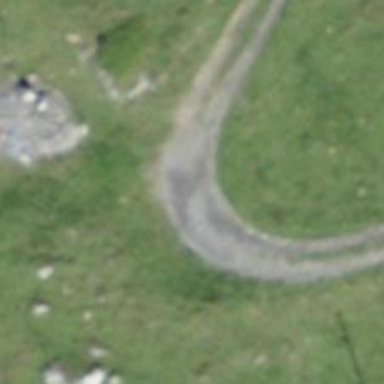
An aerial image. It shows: Gravel track with track type of grade3.